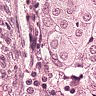
Metastatic tissue present: yes